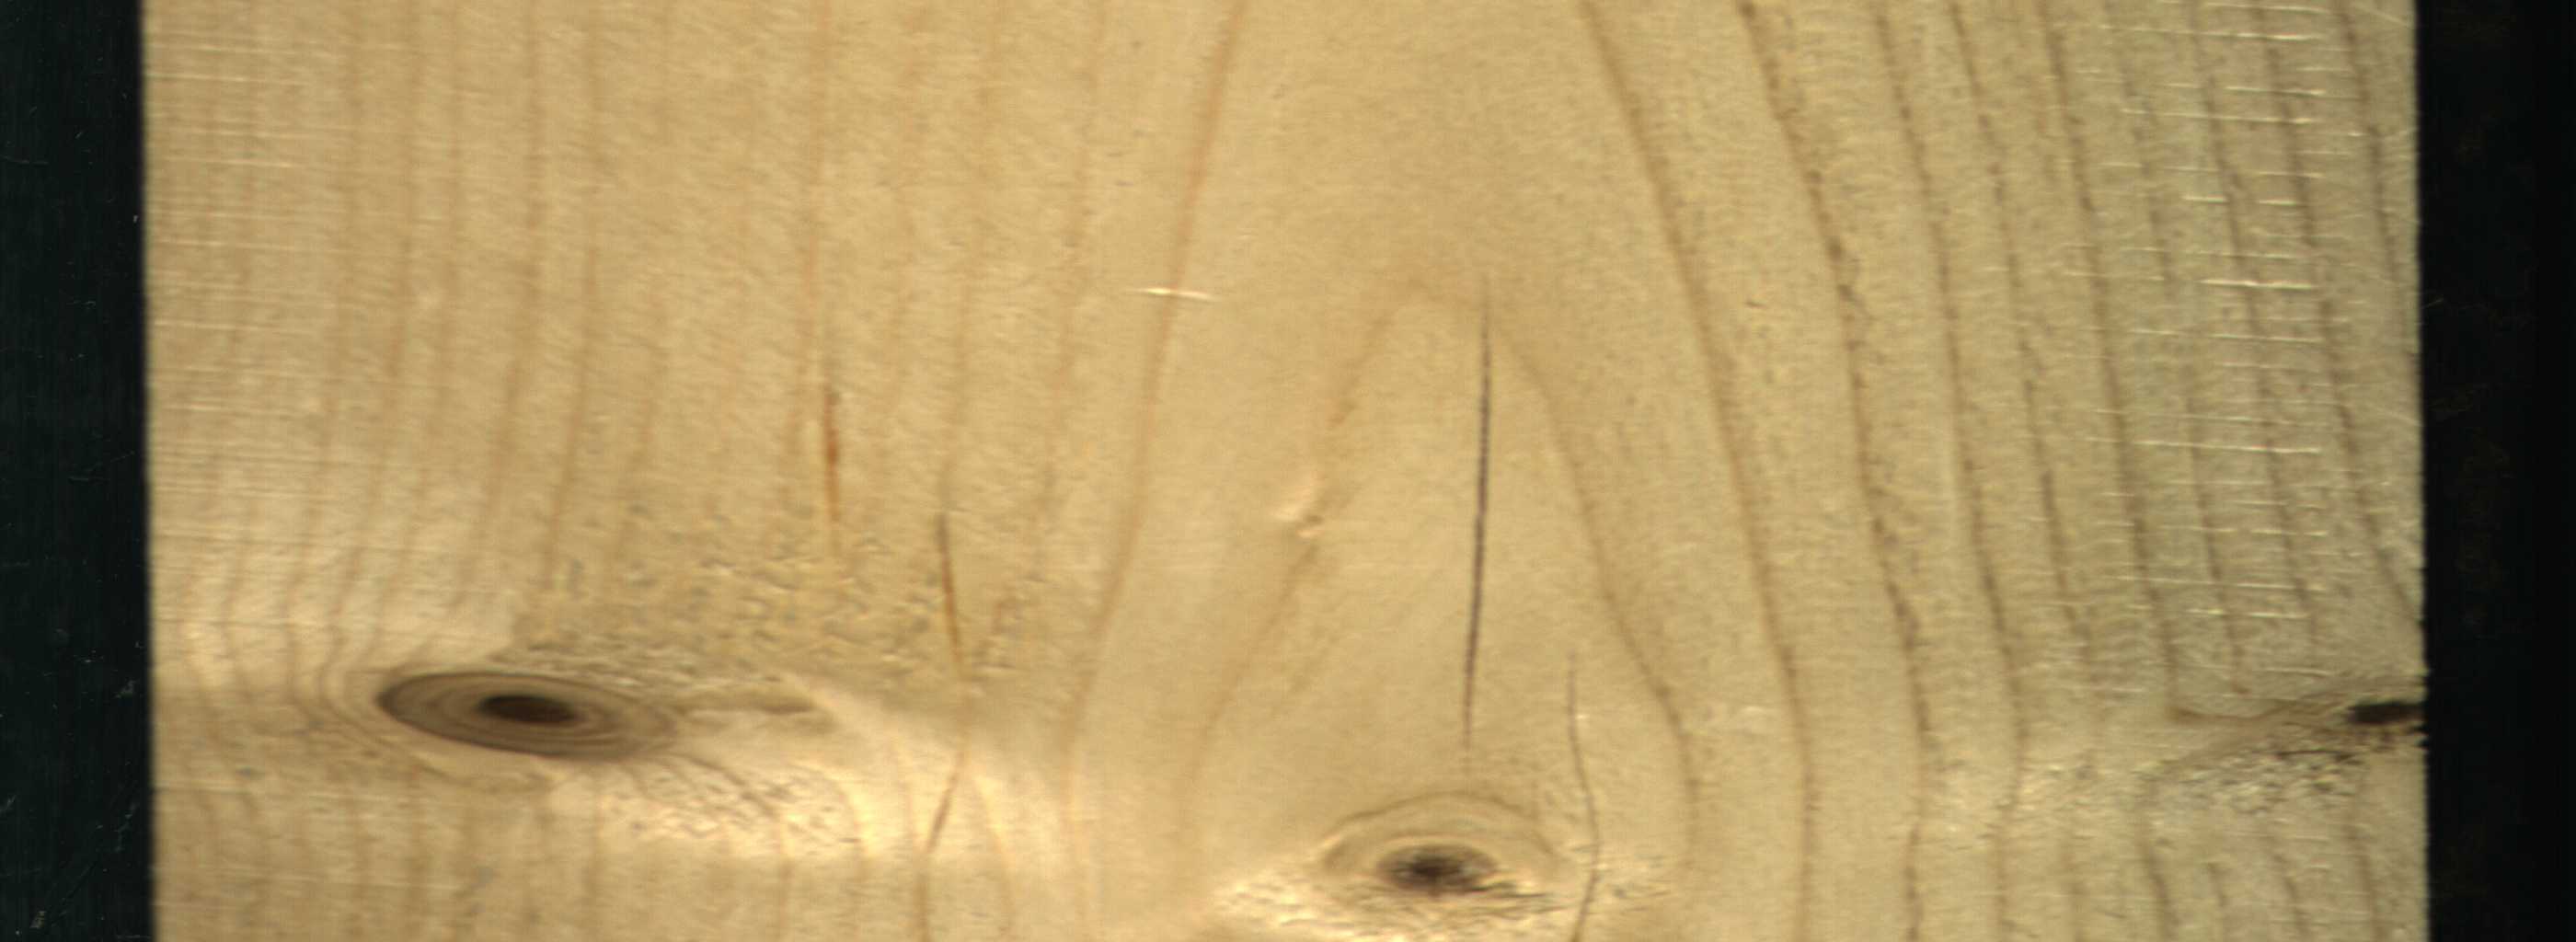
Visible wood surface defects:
resin
resin
resin
Knot_missing
Live_Knot
Live_Knot